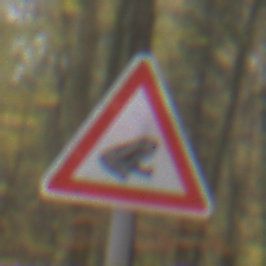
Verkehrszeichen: AmphibienwanderungLinks
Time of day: MorningAfternoon
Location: Outdoor (Nature)
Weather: Overcast
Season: Autumn
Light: Natural